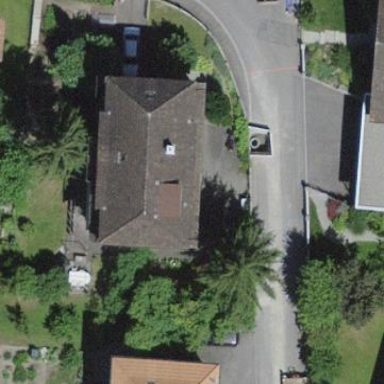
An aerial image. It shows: Hipped roof on residential building.